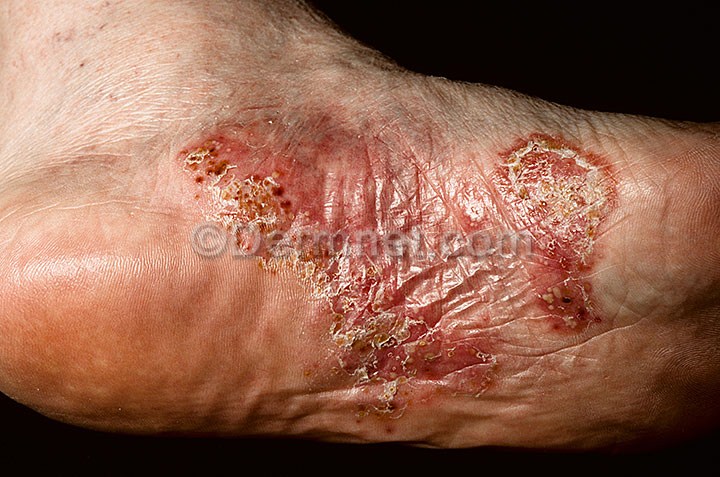
Disease: Eczema Photos